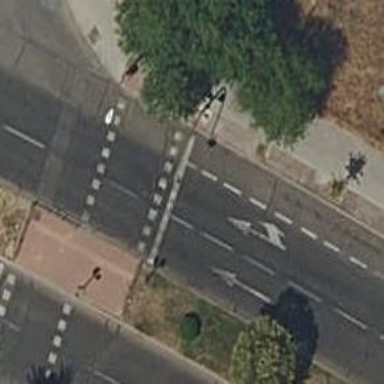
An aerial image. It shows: Road with traffic signals.